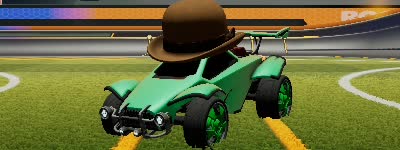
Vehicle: octane